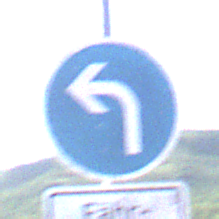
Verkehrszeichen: VorgeschriebeneFahrtrichtungLinks
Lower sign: SonstigeFahrzeugePersonengruppenFrei4
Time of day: MorningAfternoon
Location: Outdoor (RoadRail)
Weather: PartlyCloudy
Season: NotSpecified
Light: Natural